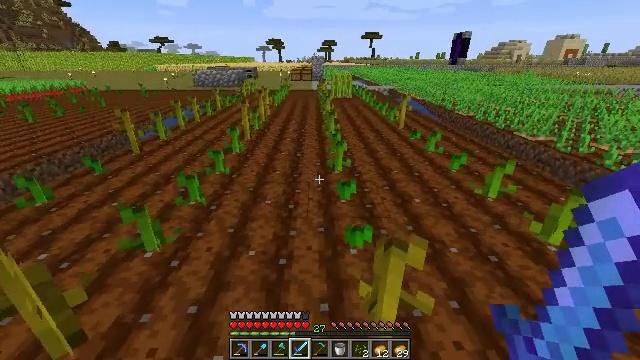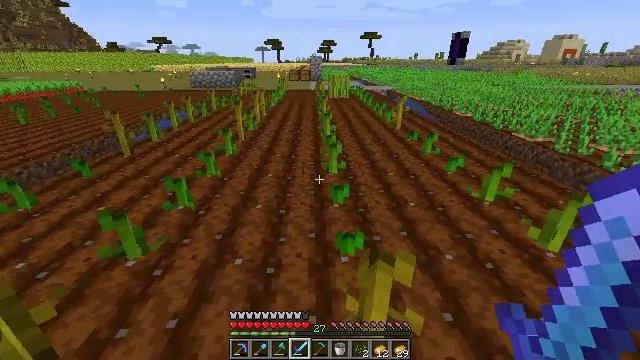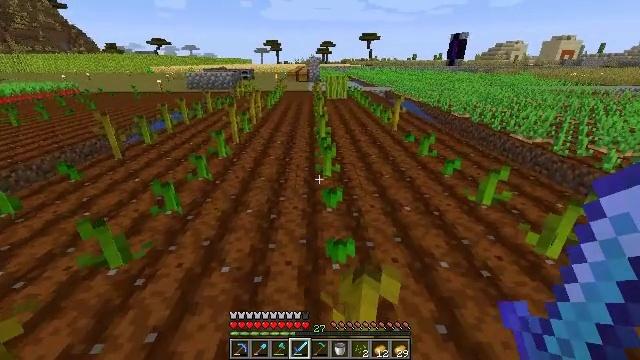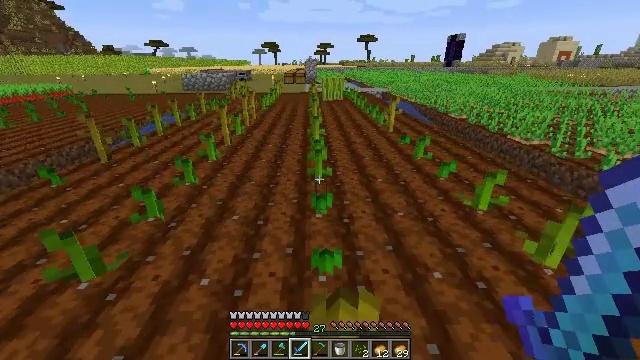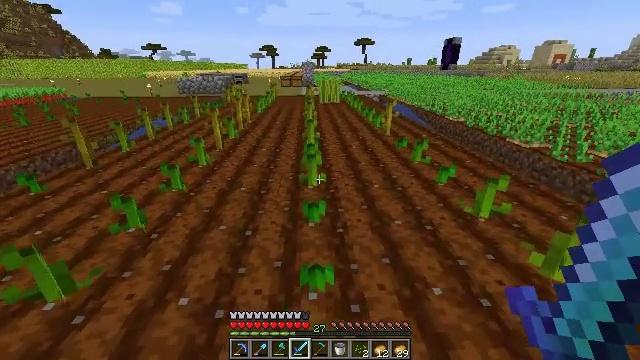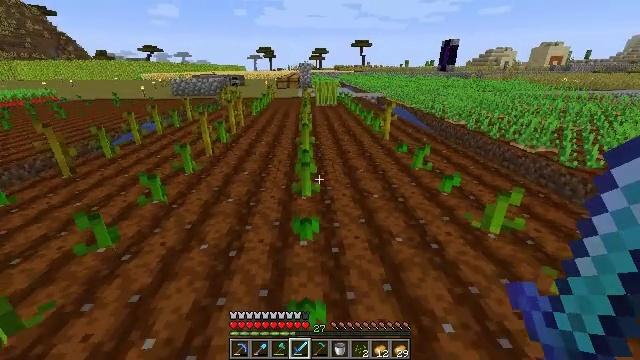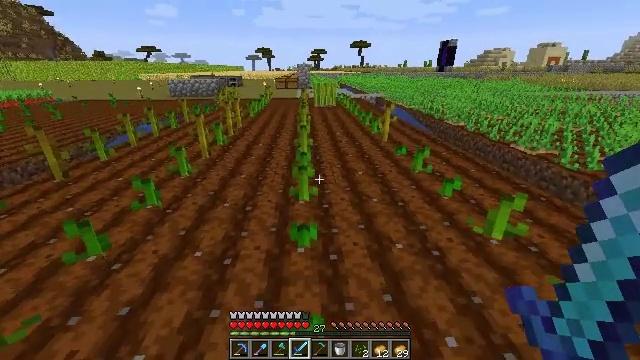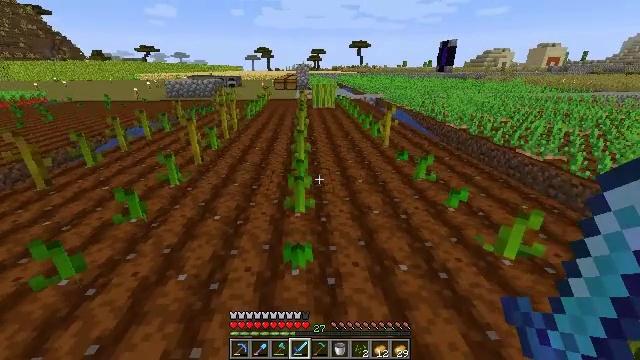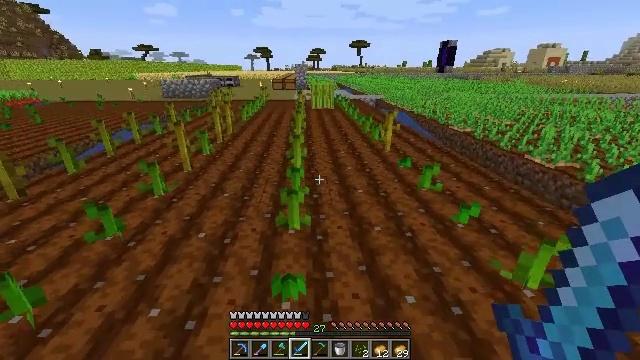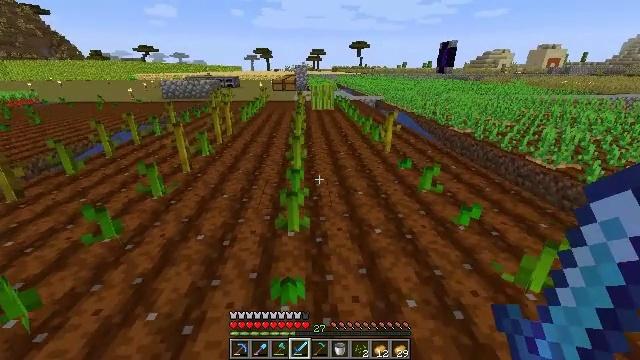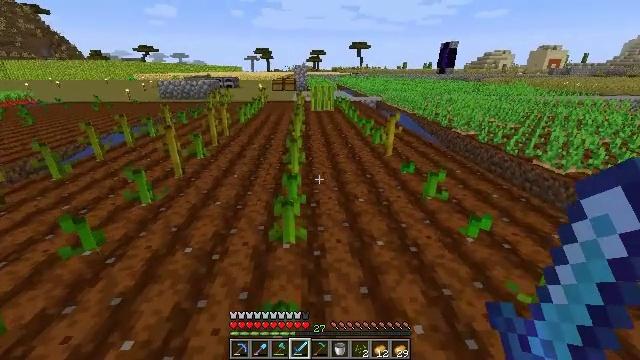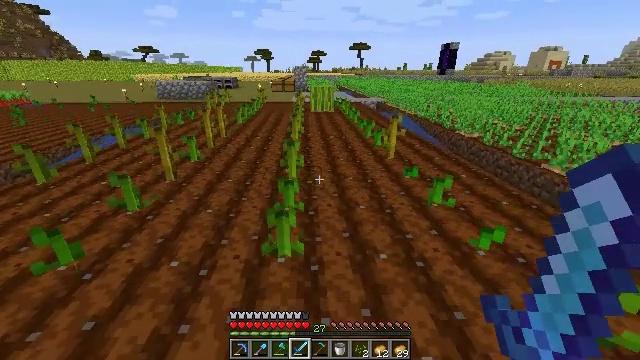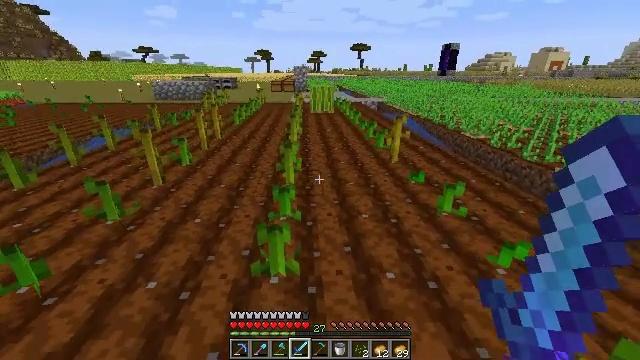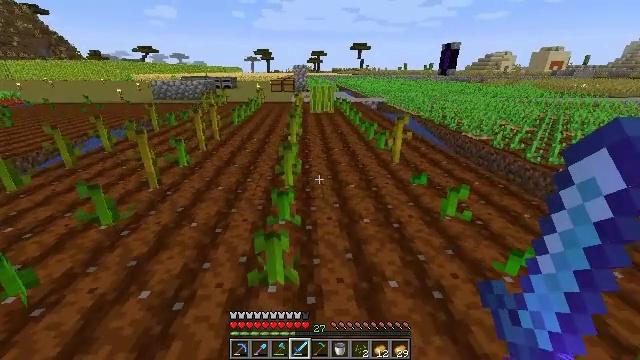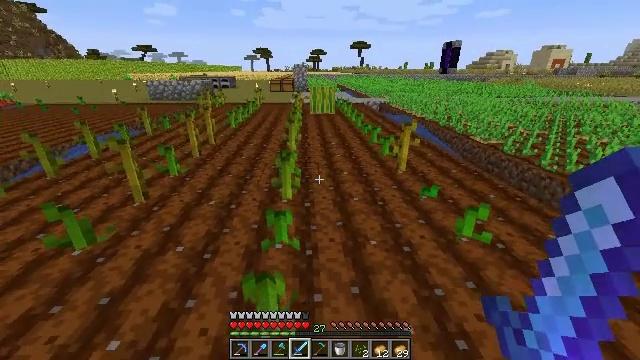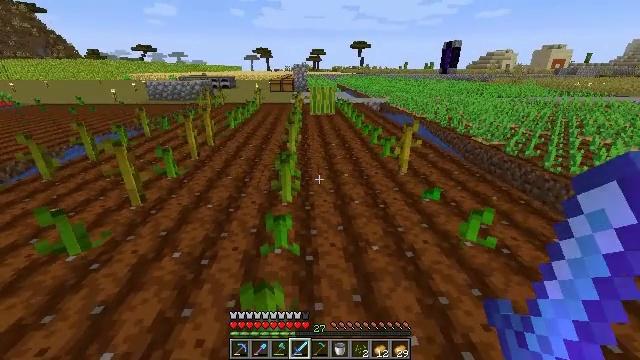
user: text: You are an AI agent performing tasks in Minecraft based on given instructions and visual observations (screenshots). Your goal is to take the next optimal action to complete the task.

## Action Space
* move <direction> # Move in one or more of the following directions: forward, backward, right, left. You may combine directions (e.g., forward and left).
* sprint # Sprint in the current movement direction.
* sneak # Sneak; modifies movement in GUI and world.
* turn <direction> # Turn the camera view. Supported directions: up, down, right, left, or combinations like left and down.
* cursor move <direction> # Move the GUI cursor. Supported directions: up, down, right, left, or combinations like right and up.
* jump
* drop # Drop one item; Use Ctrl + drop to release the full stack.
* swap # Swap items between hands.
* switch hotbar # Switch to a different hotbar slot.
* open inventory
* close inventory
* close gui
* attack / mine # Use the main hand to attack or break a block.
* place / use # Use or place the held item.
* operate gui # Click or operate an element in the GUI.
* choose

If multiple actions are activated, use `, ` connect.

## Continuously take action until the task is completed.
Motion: motion action
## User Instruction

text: Mine a melon block.
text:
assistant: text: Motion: move forward and move right
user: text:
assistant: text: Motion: move forward and move right
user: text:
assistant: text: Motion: move forward
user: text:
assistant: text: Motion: move forward
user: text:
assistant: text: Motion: move forward
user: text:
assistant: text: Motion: move forward
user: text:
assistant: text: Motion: move forward
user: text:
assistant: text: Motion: move forward
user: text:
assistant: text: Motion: move forward
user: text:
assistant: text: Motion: move forward
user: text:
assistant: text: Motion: move forward
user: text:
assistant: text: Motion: move forward
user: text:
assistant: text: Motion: move forward
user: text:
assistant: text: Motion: move forward
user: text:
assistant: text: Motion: move forward
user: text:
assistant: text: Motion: move forward
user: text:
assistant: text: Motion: move forward
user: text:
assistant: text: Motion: move forward
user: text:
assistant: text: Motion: move forward
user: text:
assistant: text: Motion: move forward
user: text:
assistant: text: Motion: move forward
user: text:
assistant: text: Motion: move forward
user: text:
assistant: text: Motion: move forward
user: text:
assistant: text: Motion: move forward
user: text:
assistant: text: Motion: move forward
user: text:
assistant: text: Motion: move forward
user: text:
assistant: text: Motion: move forward
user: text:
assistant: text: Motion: move forward
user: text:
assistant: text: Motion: move forward
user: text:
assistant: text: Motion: move forward